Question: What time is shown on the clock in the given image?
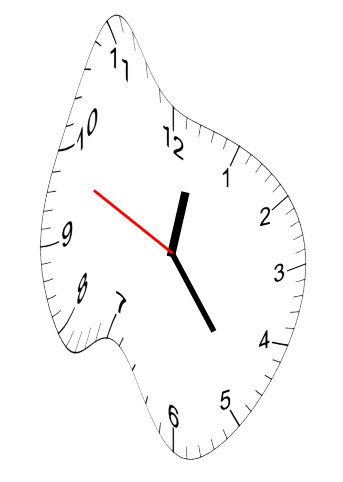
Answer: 12:23:49